Question: I want to display several legs into a rectangular form in canvas.
Based on an array which groups the miles of my legs, I've made the algo to represent them proportionately on a canvas given.
'''
var c = document.getElementById("myCanvas");
var ctx = c.getContext("2d");
var width = c.width;
var somme = 0;
var prevValue = 0;
var recapProp = [];
function drawArrow(fromx, fromy, tox, toy){
//variables to be used when creating the arrow
var headlen = 5;
var angle = Math.atan2(toy-fromy,tox-fromx);
//starting path of the arrow from the start square to the end square and drawing the stroke
ctx.beginPath();
ctx.moveTo(fromx, fromy);
ctx.lineTo(tox, toy);
ctx.strokeStyle = "blue";
ctx.lineWidth = 2;
ctx.stroke();
//starting a new path from the head of the arrow to one of the sides of the point
ctx.beginPath();
ctx.moveTo(tox, toy);
ctx.lineTo(tox-headlen*Math.cos(angle-Math.PI/7),toy-headlen*Math.sin(angle-Math.PI/7));
//path from the side point of the arrow, to the other side point
ctx.lineTo(tox-headlen*Math.cos(angle+Math.PI/7),toy-headlen*Math.sin(angle+Math.PI/7));
//path from the side point back to the tip of the arrow, and then again to the opposite side point
ctx.lineTo(tox, toy);
ctx.lineTo(tox-headlen*Math.cos(angle-Math.PI/7),toy-headlen*Math.sin(angle-Math.PI/7));
//draws the paths created above
ctx.strokeStyle = "blue";
ctx.lineWidth = 2;
ctx.stroke();
ctx.fillStyle = "blue";
ctx.fill();
}
function drawCircle(centerXFrom, centerYFrom){
var radius = 3;
ctx.beginPath();
ctx.arc(centerXFrom, centerYFrom, radius, 0, 2 * Math.PI, false);
ctx.fillStyle = 'green';
ctx.fill();
ctx.lineWidth = 1;
ctx.strokeStyle = '#003300';
ctx.stroke();
ctx.beginPath();
}
function sumTab(tabTT){
for (var i = 0; i < tabTT.length; i++){
somme += tabTT[i];
}
return somme;
}
function findProportion(tabTT){
var tailleMax = tabTT.length;
sumTab(tabTT);
for(var i = 0; i < tabTT.length; i++){
var percentLeg = (tabTT[i]/somme)*100;
var tailleLeg = ((width- 20)*percentLeg)/100 ;
recapProp.push(tailleLeg);
}
for(var i = 0; i <= recapProp.length; ++i){
console.log(prevValue);
drawCircle(prevValue +5, 5);
drawArrow(prevValue + 7, 5, prevValue+recapProp[i],5);
prevValue += recapProp[i];
}
}
var tabTT = [0,5,1,8,2];
findProportion(tabTT);
'''
'''
<canvas id="myCanvas" height="200" width="500"></canvas>
'''
Then, I want to display then in a rectangular form, to make a loop (below is not rectangular, but it helps you to understand) :

I've tried to manipulate 'quadracticCurveTo()' but that's not really conclusive..
'''
var c=document.getElementById("myCanvas");
var ctx=c.getContext("2d");
function drawArrow(fromx, fromy, tox, toy, radius){
//variables to be used when creating the arrow
var headlen = 5;
var r = fromx + tox;
var b = fromy + toy;
var angle = Math.atan2(r,b);
//starting path of the arrow from the start square to the end square and drawing the stroke
ctx.beginPath();
ctx.moveTo(fromx+radius, fromy);
ctx.lineTo(r-radius, fromy);
ctx.quadraticCurveTo(r, fromy, r, fromy+radius);
ctx.lineWidth = "2";
ctx.strokeStyle = '#ff0000';
ctx.stroke();
//starting a new path from the head of the arrow to one of the sides of the point
ctx.beginPath();
ctx.moveTo(r, b);
ctx.lineTo(r-headlen*Math.cos(angle-Math.PI/7),b-headlen*Math.sin(angle-Math.PI/7));
//path from the side point of the arrow, to the other side point
ctx.lineTo(r-headlen*Math.cos(angle+Math.PI/7),b-headlen*Math.sin(angle+Math.PI/7));
//path from the side point back to the tip of the arrow, and then again to the opposite side point
ctx.lineTo(r, b);
ctx.lineTo(r-headlen*Math.cos(angle-Math.PI/7),b-headlen*Math.sin(angle-Math.PI/7));
//draws the paths created above
ctx.strokeStyle = "blue";
ctx.lineWidth = 2;
ctx.stroke();
ctx.fillStyle = "blue";
ctx.fill();
}
drawArrow(50,5, 80,25, 25);
'''
'''
<canvas id="myCanvas" height="2000" width="2000"></canvas>
'''
Finally, I've created the snippet I will need when I'll know how to curve my lines . I've calculated the perimeter of my canvas surface in order to re-calculate the proportions of my legs.
'''
var c = document.getElementById("myCanvas");
var ctx = c.getContext("2d");
var width = c.width;
var height = c.height;
var perimetre = (width*2 + height*2);
var up = 0;
var right = 0;
var left = 0;
var bot = 0;
var somme = 0;
var prevValue = 0;
var recapProp = [];
/**********************************/
/*****<<Straight>> Arrows*********/
/********************************/
function drawArrow(fromx, fromy, tox, toy){
var headlen = 5;
var angle = Math.atan2(toy-fromy,tox-fromx);
ctx.beginPath();
ctx.moveTo(fromx, fromy);
ctx.lineTo(tox, toy);
ctx.strokeStyle = "blue";
ctx.lineWidth = 2;
ctx.stroke();
ctx.beginPath();
ctx.moveTo(tox, toy);
ctx.lineTo(tox-headlen*Math.cos(angle-Math.PI/7),toy-headlen*Math.sin(angle-Math.PI/7));
ctx.lineTo(tox-headlen*Math.cos(angle+Math.PI/7),toy-headlen*Math.sin(angle+Math.PI/7));
ctx.lineTo(tox, toy);
ctx.lineTo(tox-headlen*Math.cos(angle-Math.PI/7),toy-headlen*Math.sin(angle-Math.PI/7));
ctx.strokeStyle = "blue";
ctx.lineWidth = 2;
ctx.stroke();
ctx.fillStyle = "blue";
ctx.fill();
}
/**********************************/
/************Points***************/
/********************************/
function drawCircle(centerXFrom, centerYFrom){
var radius = 3;
ctx.beginPath();
ctx.arc(centerXFrom, centerYFrom, radius, 0, 2 * Math.PI, false);
ctx.fillStyle = 'green';
ctx.fill();
ctx.lineWidth = 1;
ctx.strokeStyle = '#003300';
ctx.stroke();
ctx.beginPath();
}
function sumTab(tabTT){
for (var i = 0; i < tabTT.length; i++){
somme += tabTT[i];
}
return somme;
}
/***************************************************/
/************Get length for each leg***************/
/*************************************************/
function findProportion(tabTT){
var tailleMax = tabTT.length;
sumTab(tabTT);
for(var i = 0; i < tabTT.length; i++){
var percentLeg = (tabTT[i]/somme)*100;
var tailleLeg = ((perimetre - 20)*percentLeg)/100 ;
recapProp.push(tailleLeg);
}
/* For each leg I draw the circle and the arrow, due to the length calculated previously. If the length > the width of the canva, the arrow has to be curved */
for(var i = 0; i <= recapProp.length; ++i){
if(prevValue > width && top == 1){
drawCircle(prevValue +5, 5);
drawArrowBot(prevValue + 7, 5, prevValue+recapProp[i],5);
right = 1;
top = 0;
}
else if(prevValue > height && right == 1){
drawCircle(prevValue +5, 5);
drawArrowLeft(prevValue + 7, 5, prevValue+recapProp[i],5);
bot = 1;
right = 0;
}
else if (prevValue > width && bot == 1){
drawCircle(prevValue +5, 5);
drawArrowTop(prevValue + 7, 5, prevValue+recapProp[i],5);
bot = 0;
left = 0;
}
else {
drawCircle(prevValue +5, 5);
drawArrow(prevValue + 7, 5, prevValue+recapProp[i],5);
}
prevValue += recapProp[i];
}
}
var tabTT = [0,5,1,8,2];
findProportion(tabTT);
'''
'''
<canvas id="myCanvas" height="200" width="500" style="border:1px solid #000000;"></canvas>
'''
I've commented all my code in order to help you understand the logic and what I want.
So, is it possible to curve the lines in a generic way?
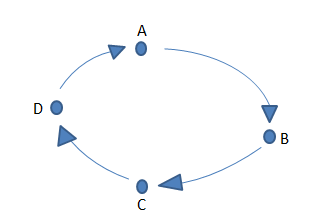
Answer: I would probably do something like this:
- - - -
Now you can produce the lines into almost any shape and form you desire.
Tip: you can of course skip one shape by mapping it directly the first time.
Tip 2: the shapes can be defined in normalized coordinates which makes it easier to translate and scale them.
# Example
Here we define a rounded square and circle, then map the lines onto either, we can morph between the shapes to find a combination we like and use that (note: as the square in this example starts in "upper-right" corner and not where the circle has it's 0deg there will be a small rotation as well, this can be dealt with separately as an exercise).
The rounded square could be a a bunny for that matter (for a more "tight" rounded square you can use Bezier instead of quadratic as here). The key point is that the shape can be defined independently of the lines themselves. This may be overkill, but it's not so complicated and it's versatile, ie. generic.
See <URL> for one way to add an arrow to the lines.
'''
var ctx = document.querySelector("canvas").getContext("2d"),
resolution = 2000,
raster = new Uint8Array(resolution), // line raster array
shape = new Float32Array(resolution * 2), // target shape array (x2 for x/y)
shape2 = new Float32Array(resolution * 2),// target shape array 2
lines = [100, 70, 180, 35], // lines, lengths only
tLen = 0, // total length of lines + gaps
gap = 20, // gap in pixels
gapNorm, // normalized gap value for mapping
p = 0, // position in lines array
radius = 100, // target circle radius
angleStep = Math.PI * 2 / resolution, // angle step to reach circle / res.
cx = 150, cy = 150, // circle center
interpolation = 0.5, // t for interpolation
i;
// get total length of lines + gaps so we can normalize
for(i = 0; i < lines.length; i++) tLen += lines[i];
tLen += (lines.length - 2) * gap;
gapNorm = gap / tLen * 0.5;
// convert line and gap ranges to "on" in the lines array
for(i = 0; i < lines.length; i++) {
var sx = p, // start position in lines array
ex = p + ((lines[i] / tLen) * resolution)|0; // end position in lines array (int)
// fill array
while(sx <= ex) raster[sx++] = 1;
// update arrqay pointer incl. gap
p = ex + ((gapNorm * resolution)|0);
}
// Create a circle target shape split into same amount of segments as lines array:
p = 0; // reset pointer for shape array
for(var angle = 0; angle < Math.PI*2; angle += angleStep) {
shape[p++] = cx + radius * Math.cos(angle);
shape[p++] = cy + radius * Math.sin(angle);
}
// create a rounded rectangle
p = i = 0;
var corners = [
{x1: 250, y1: 150, cx: 250, cy: 250, x2: 150, y2: 250}, // bottom-right
{x1: 150, y1: 250, cx: 50, cy: 250, x2: 50, y2: 150}, // bottom-left
{x1: 50, y1: 150, cx: 50, cy: 50, x2: 150, y2: 50}, // upper-left
{x1: 150, y1: 50, cx: 250, cy: 50, x2: 250, y2: 150} // upper-right
],
c, cres = resolution * 0.25;
while(c = corners[i++]) {
for(var t = 0; t < cres; t++) {
var pos = getQuadraticPoint(c.x1, c.y1, c.cx, c.cy, c.x2, c.y2, t / cres);
shape2[p++] = pos.x;
shape2[p++] = pos.y;
}
}
// now we can map the lines array onto our shape depending on the values
// interpolation. Make it a reusable function so we can regulate the "morph"
function map(raster, shape, shape2, t) {
ctx.clearRect(0, 0, ctx.canvas.width, ctx.canvas.height);
ctx.beginPath();
for(var i = 0, x, y, x1, y1, x2, y2, prev = 0; i < resolution; i++) {
x1 = shape[i*2];
y1 = shape[i*2 + 1];
x2 = shape2[i*2];
y2 = shape2[i*2 + 1];
x = x1 + (x2 - x1) * t;
y = y1 + (y2 - y1) * t;
// do we have a change?
if (prev !== raster[i]) {
if (raster[i]) { // it's on, was off. create sub-path
ctx.moveTo(x, y);
}
else { // it's off, was on, render and reset path
ctx.stroke();
ctx.beginPath();
// create "arrow"
ctx.moveTo(x + 3, y);
ctx.arc(x, y, 3, 0, 6.28);
ctx.fill();
ctx.beginPath();
}
}
// add segment if on
else if (raster[i]) {
ctx.lineTo(x, y);
}
prev = raster[i];
}
}
ctx.fillStyle = "red";
map(raster, shape, shape2, interpolation);
document.querySelector("input").onchange = function() {
map(raster, shape, shape2, +this.value / 100);
};
function getQuadraticPoint(z0x, z0y, cx, cy, z1x, z1y, t) {
var t1 = (1 - t), // (1 - t)
t12 = t1 * t1, // (1 - t) ^ 2
t2 = t * t, // t ^ 2
t21tt = 2 * t1 * t; // 2(1-t)t
return {
x: t12 * z0x + t21tt * cx + t2 * z1x,
y: t12 * z0y + t21tt * cy + t2 * z1y
}
}
'''
'''
<script src="https://cdn.rawgit.com/epistemex/slider-feedback/master/sliderfeedback.min.js"></script>
<label>Interpolation: <input type="range" min=0 max=400 value=50></label><br>
<canvas width=400 height=400></canvas>
'''